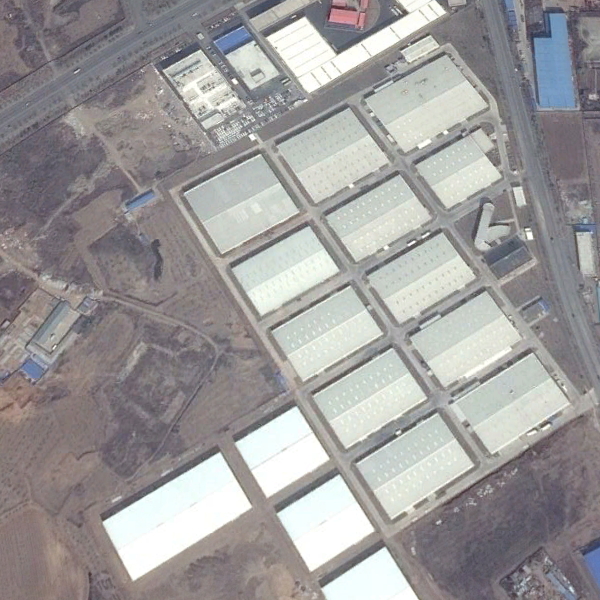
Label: Industrial